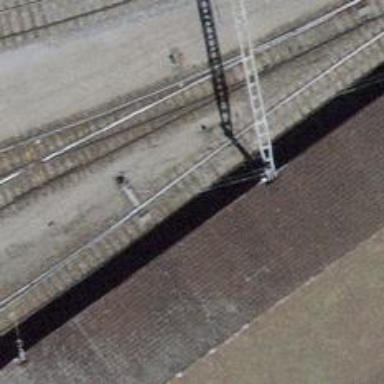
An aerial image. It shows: Railway switch.